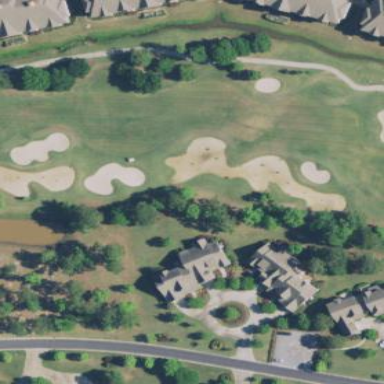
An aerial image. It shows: Scenic golf fairway.